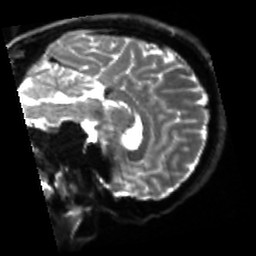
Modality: sbref
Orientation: sagittal
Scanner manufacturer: siemens
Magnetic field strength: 3 T
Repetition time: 4 s
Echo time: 0.0594 s